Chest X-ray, PA view. Patient: 44 years old, sex M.
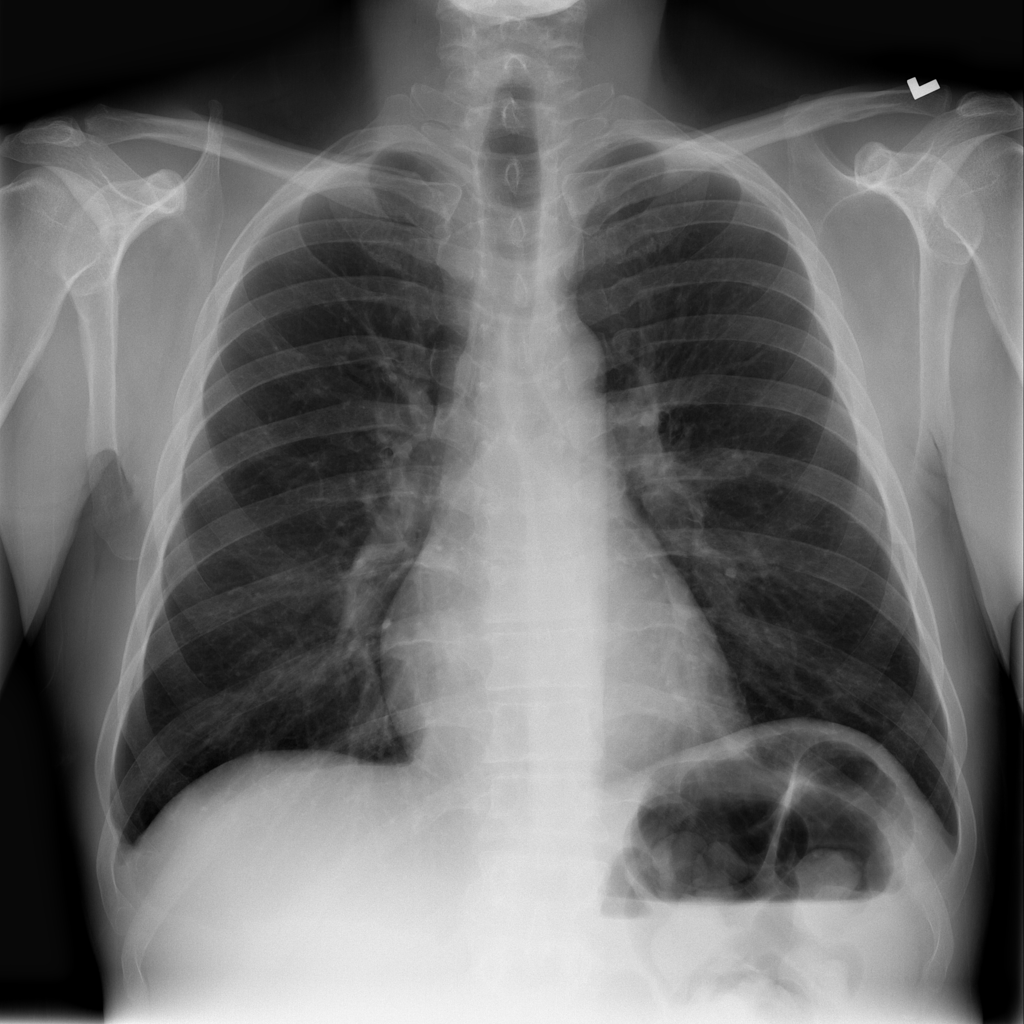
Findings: No Finding